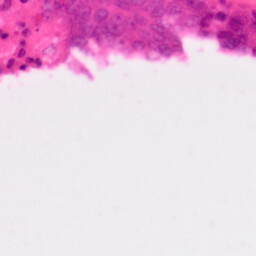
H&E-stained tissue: Colon